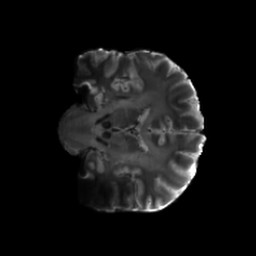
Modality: T2w
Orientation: coronal
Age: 30
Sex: male
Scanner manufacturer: siemens
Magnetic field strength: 6.98 T
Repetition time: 7.776 s
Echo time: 0.076 s